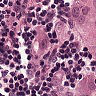
Metastatic tissue present: yes